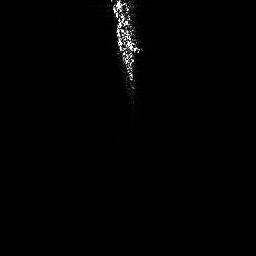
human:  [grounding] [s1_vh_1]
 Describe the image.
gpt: In the satellite image, there is  <ref>1 large ship </ref> <box>[[41, 0, 55, 39, 0]]</box> located at top.